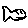
Label: fish